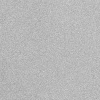
Atmospheric dust classification: dusty